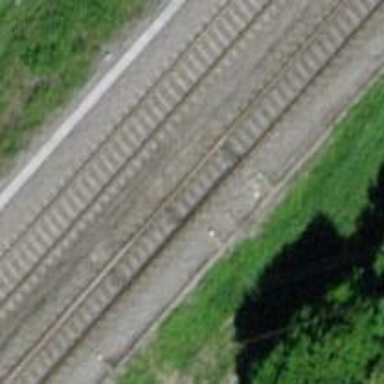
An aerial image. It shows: Railway switch.